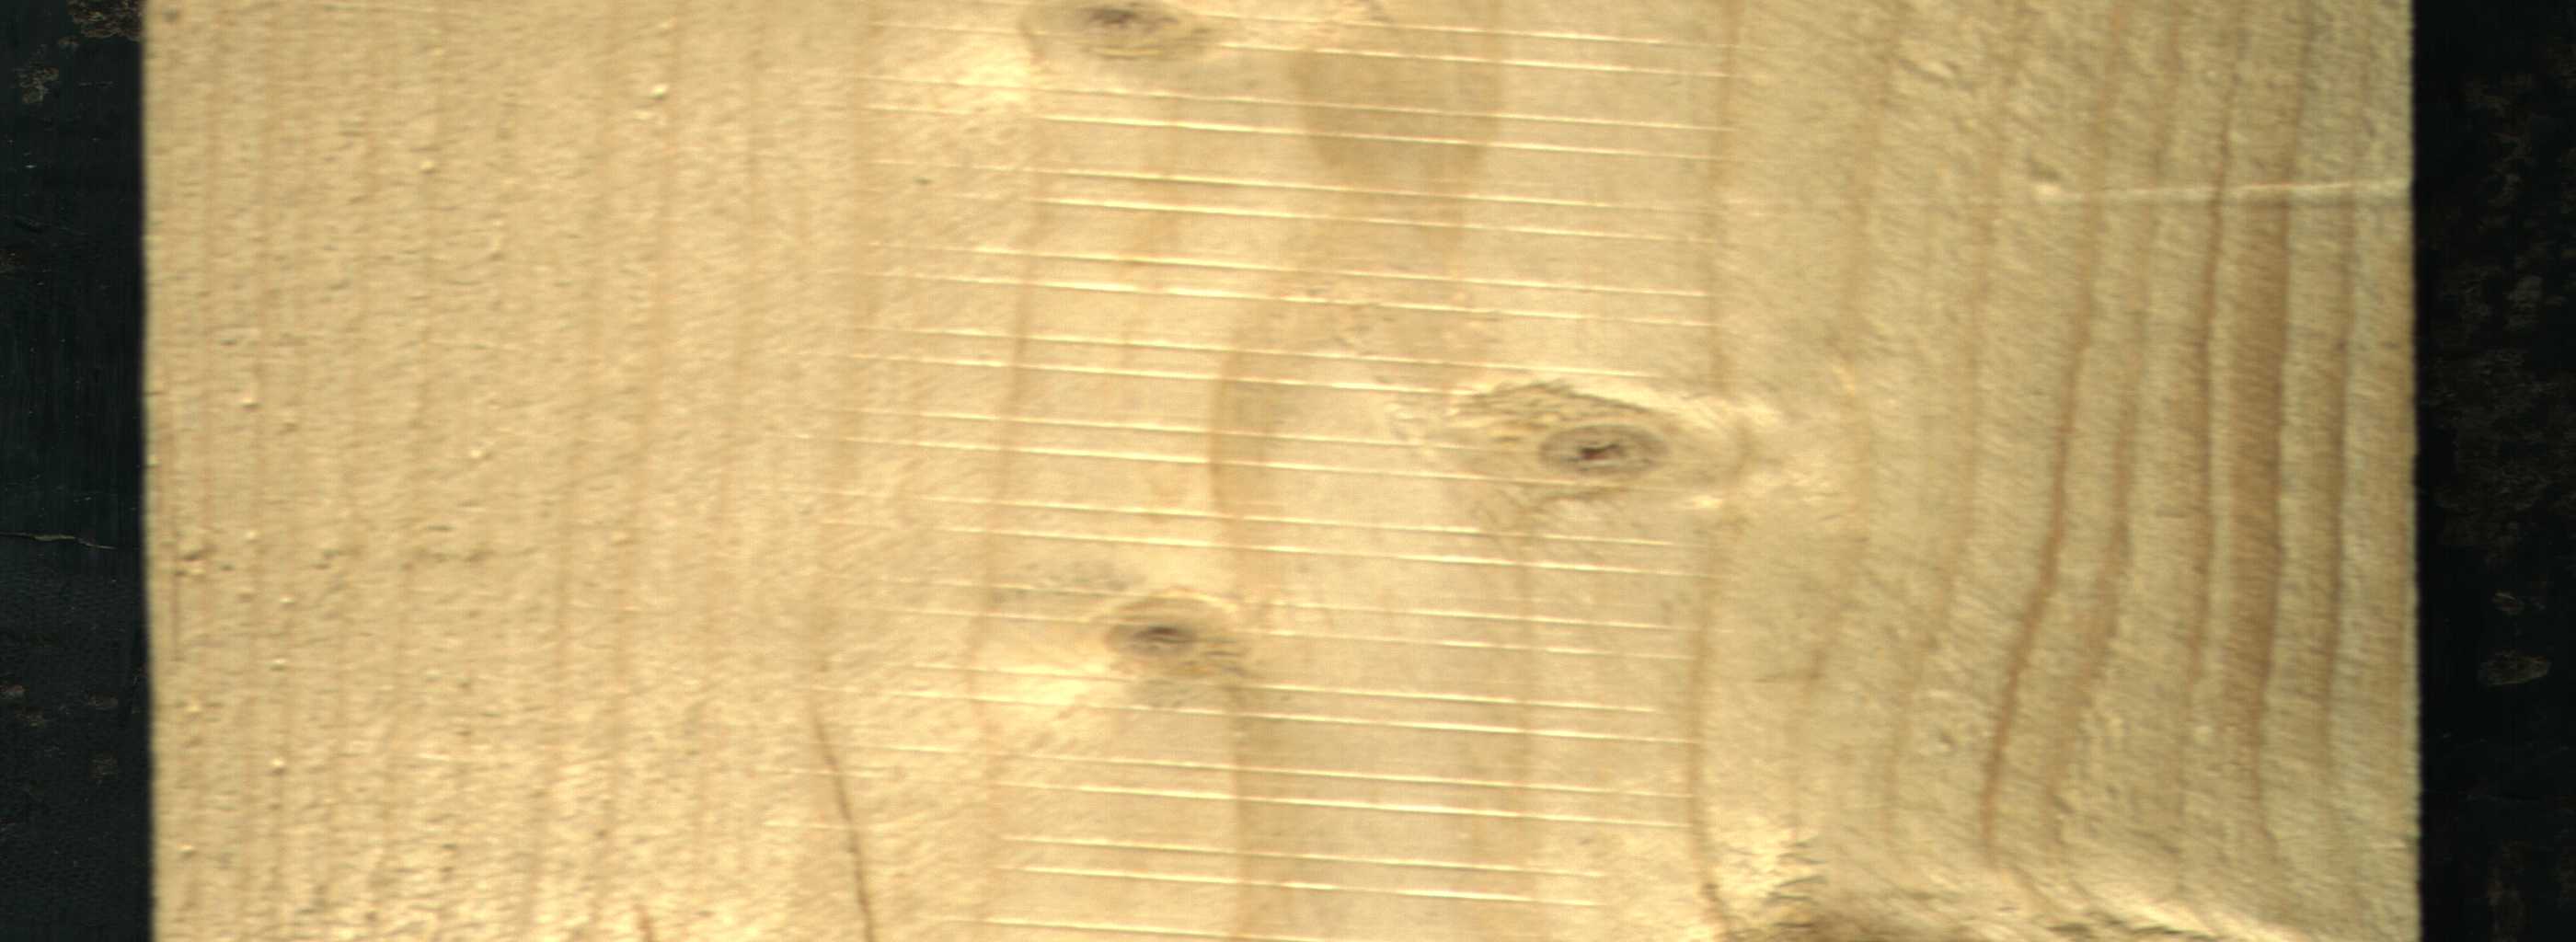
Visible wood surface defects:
Live_Knot
Live_Knot
Live_Knot